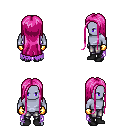
a pixel art fantasy rpg character, male body template, dark elf, purple skin, maroon tattered cape, metal pants, pink extra-long hairstyle, gold gloves, black shoes, four views (front, back, left, right), 2x2 character sprite sheet, small pixel art, hard edges, no anti-aliasing